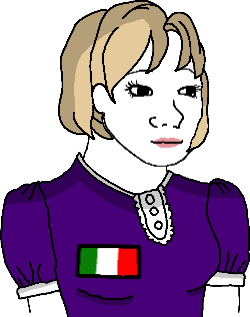
Label: 5_Trad_Wife